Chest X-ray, PA view. Patient: 62 years old, sex M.
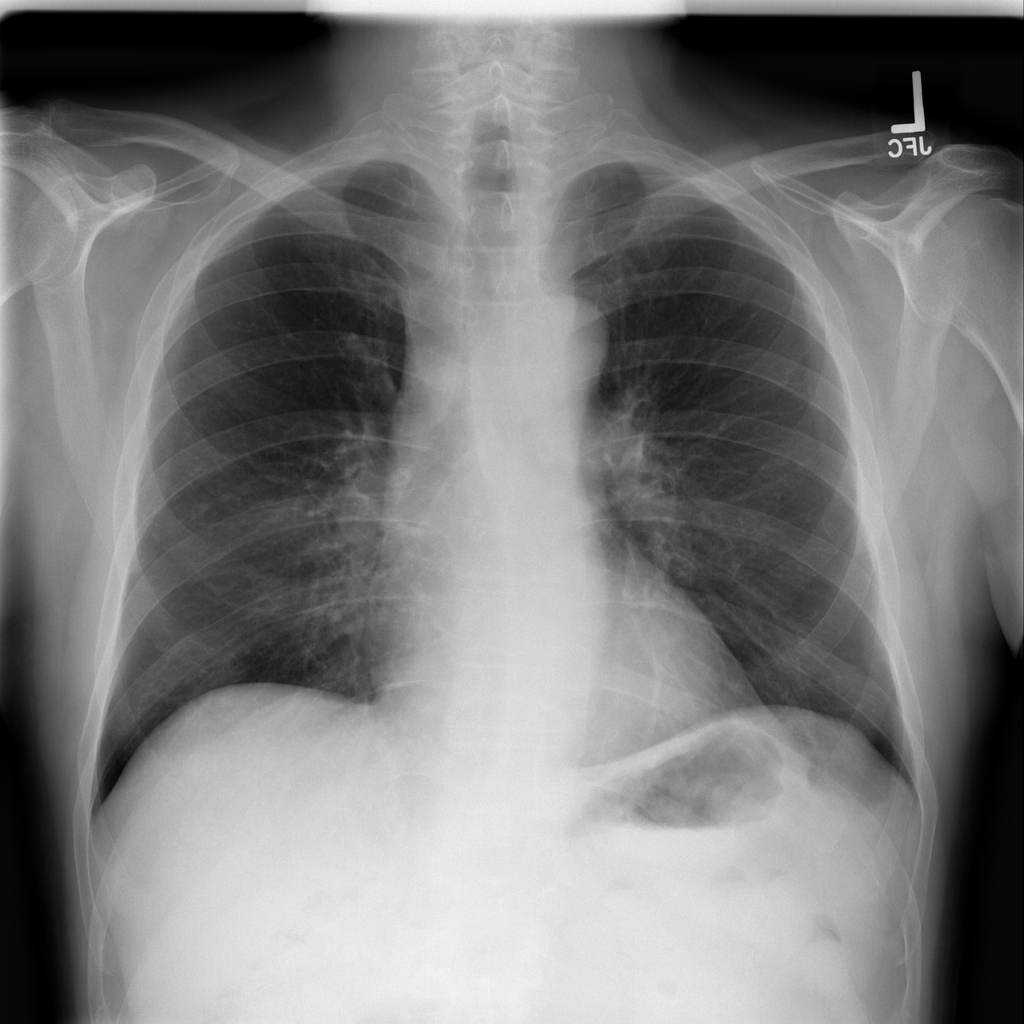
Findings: Atelectasis